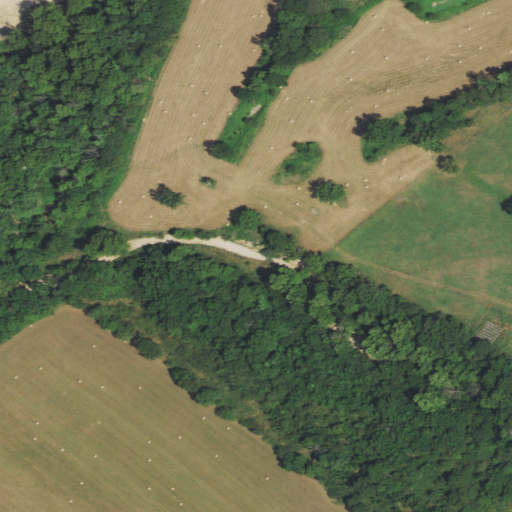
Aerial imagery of valley in Oklahoma named Kirk Springs Hollow containing pasture, deciduous forest, woody wetlands, grassland, herbaceous wetlands, barren land, and open water